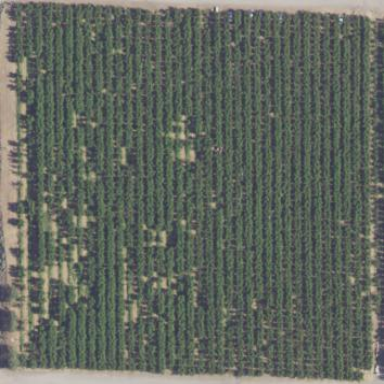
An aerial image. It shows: Orchard.